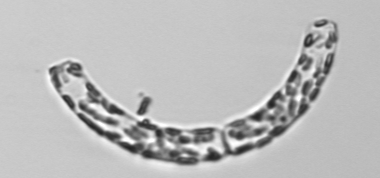
Label: Guinardia_striata